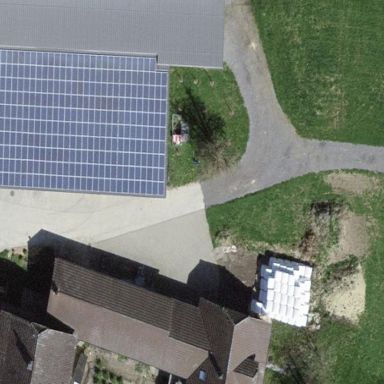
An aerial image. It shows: Solar power generator with photovoltaic panels.